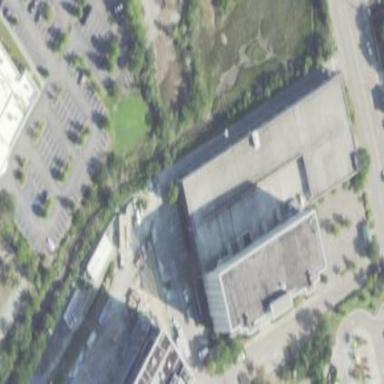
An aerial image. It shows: Multi-storey parking building.